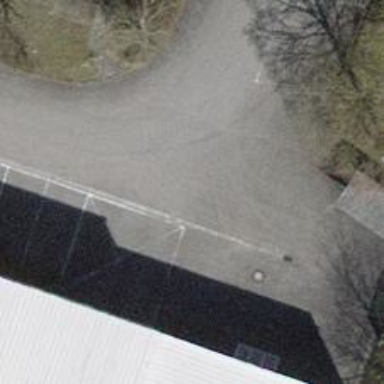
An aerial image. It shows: Asphalt parking aisle road for service vehicles.